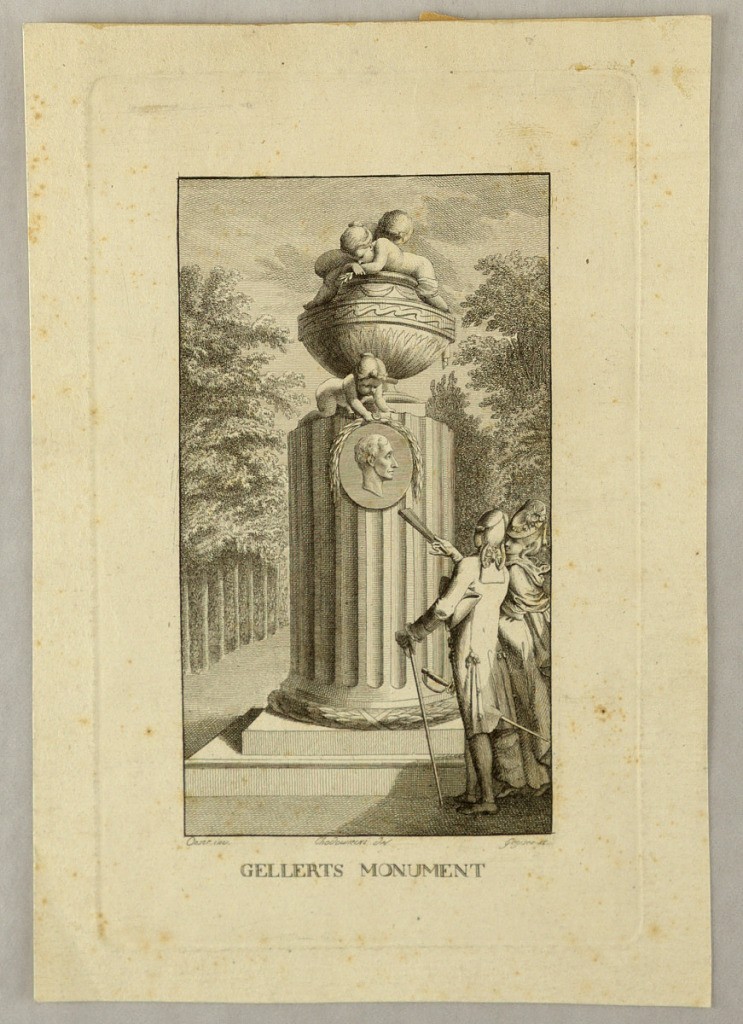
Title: A Monument for the Poet Christoph Fürchtegott Gellert (1715–1769) by Adolph Friedrich Oeser (1717–1799)
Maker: Christian Gottlieb Geyser, German, 1742 - 1803
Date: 1742–1801
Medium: Etching, stipple and line engraving on paper
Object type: Print
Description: A monument for the poet Christoph Fürchtegott Gelelrt (1715-1769).